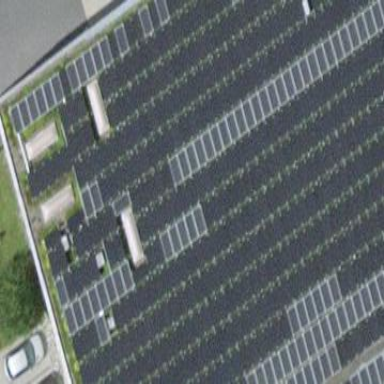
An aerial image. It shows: Solar photovoltaic panel generator.